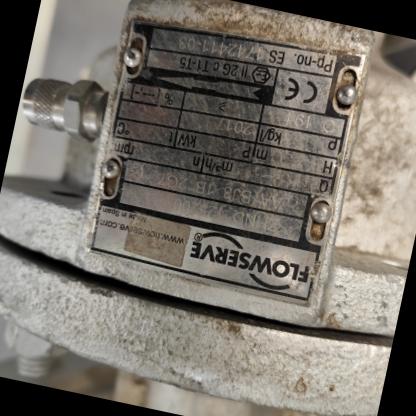
Klasa: tabliczka-znamionowa